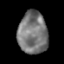
Tissue: lung
Cell type: Epithelial cells
Senescence score: 0.2176
Nuclear area (px): 1218
Mean DAPI intensity: 119.105